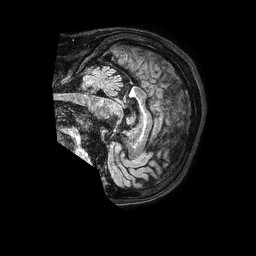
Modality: FLAIR
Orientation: sagittal
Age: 62
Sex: female
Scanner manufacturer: philips
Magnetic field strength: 1.5 T
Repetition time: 4.8 s
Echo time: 0.3 s